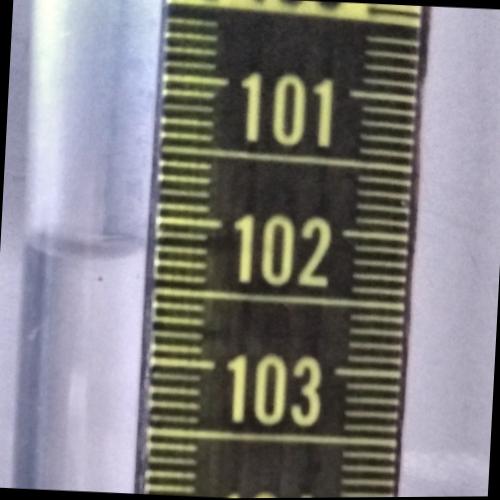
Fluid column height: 102.3 cm